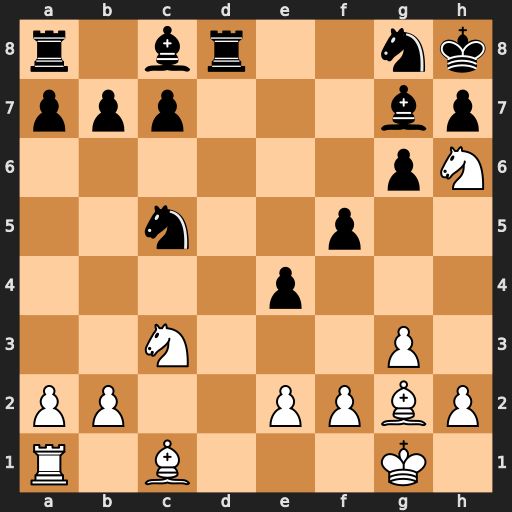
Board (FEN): r1br2nk/ppp3bp/6pN/2n2p2/4p3/2N3P1/PP2PPBP/R1B3K1
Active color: w
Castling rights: -
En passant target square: -
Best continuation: Nf7#